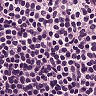
Metastatic tissue present: no